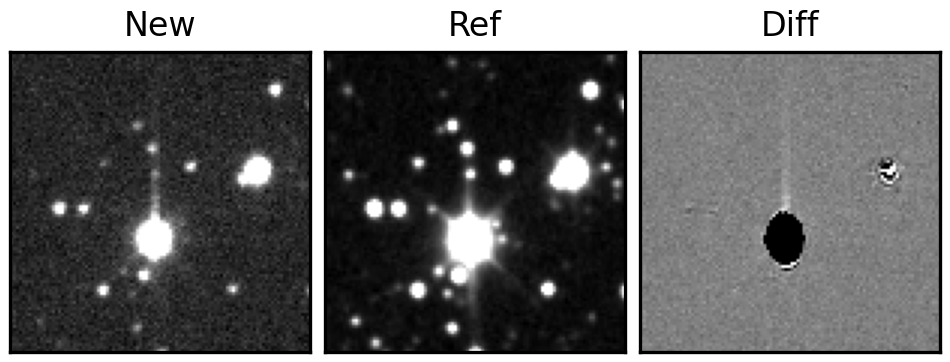
Label: bogus